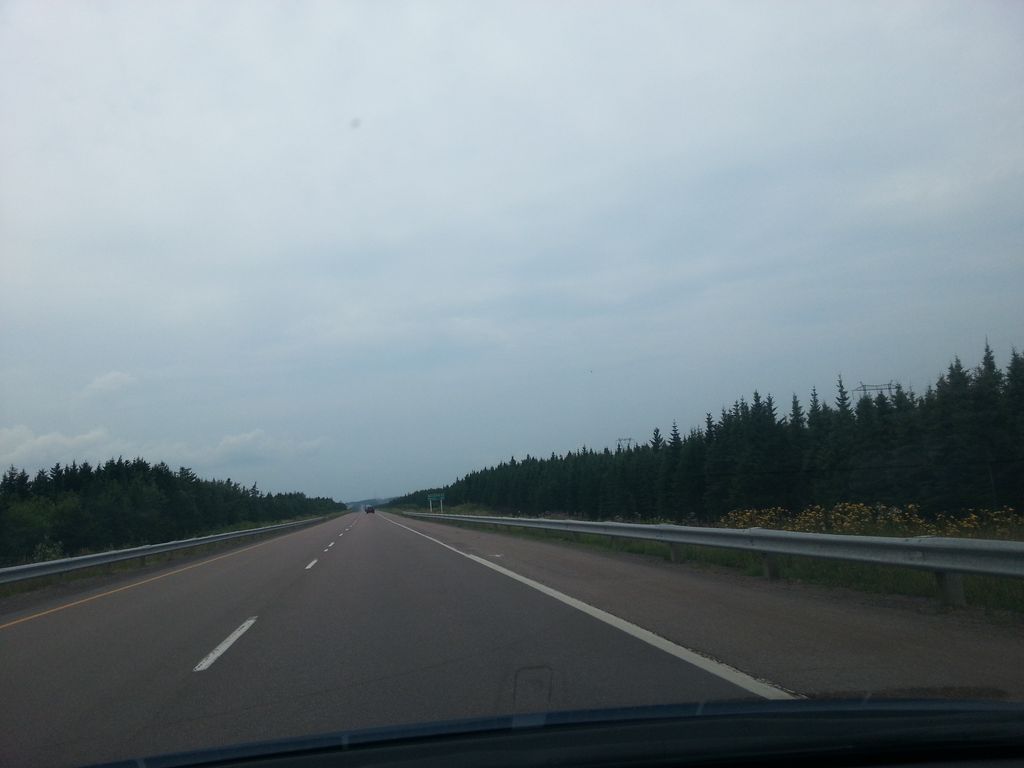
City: charlottetown